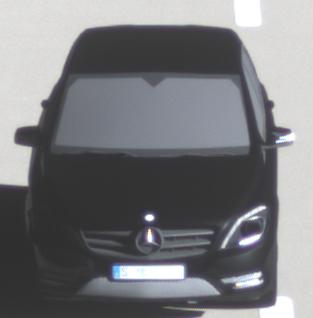
Make: Mercedes-Benz
Model: B 180 BlueEFFICIENCY
Detailed model: B-Class (246)
Model produced from: 2011/11
Model produced until: 2012/10
Doors: 5
Color: black
Road condition: dry road
Daytime: morning or afternoon
Contrast: high contrast